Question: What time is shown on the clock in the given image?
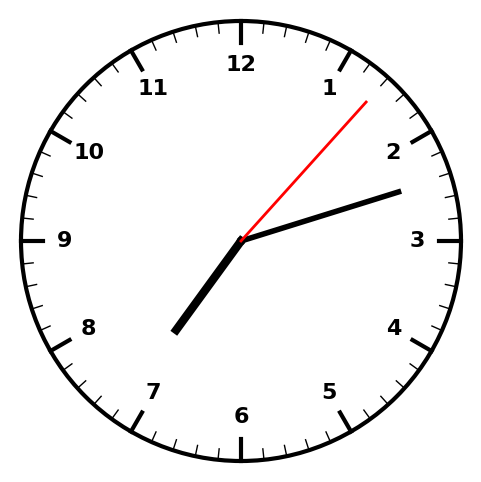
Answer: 07:12:07